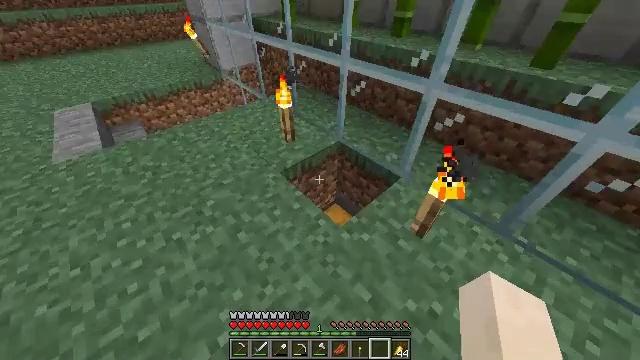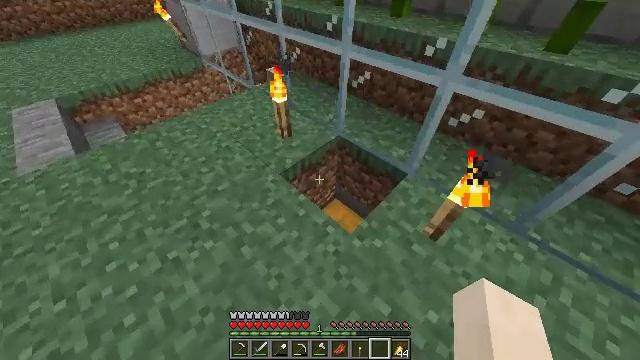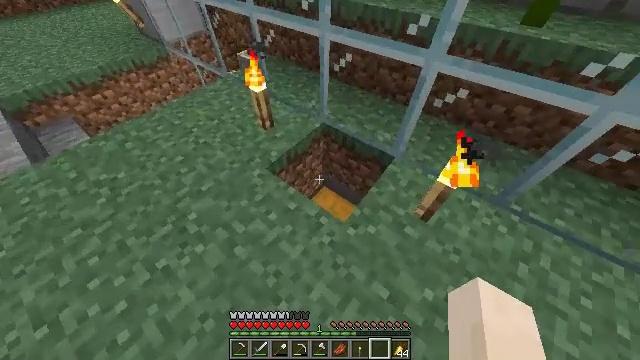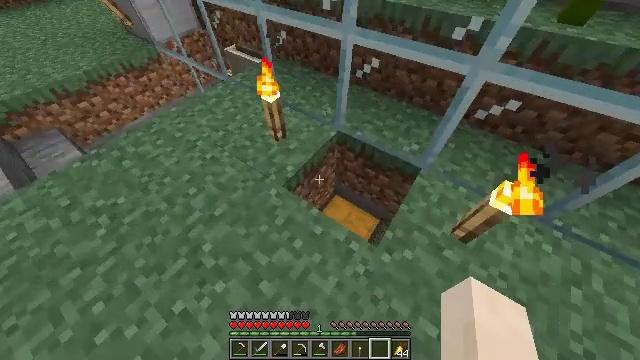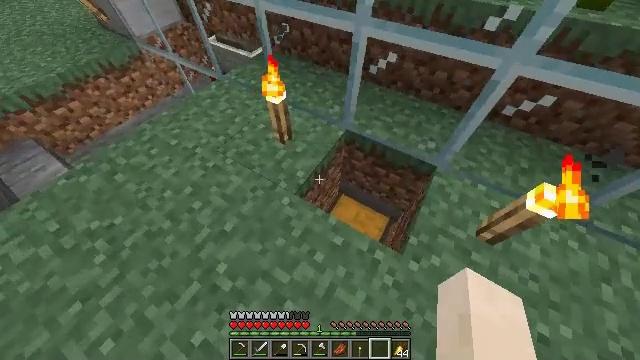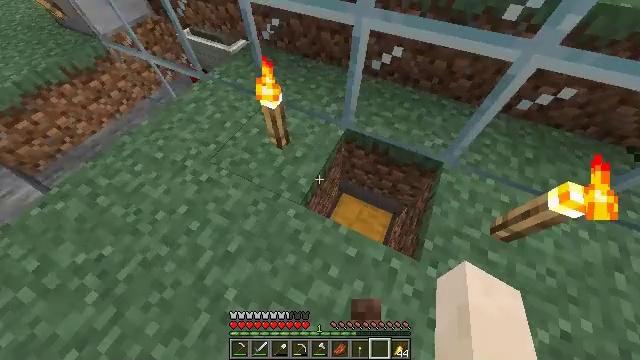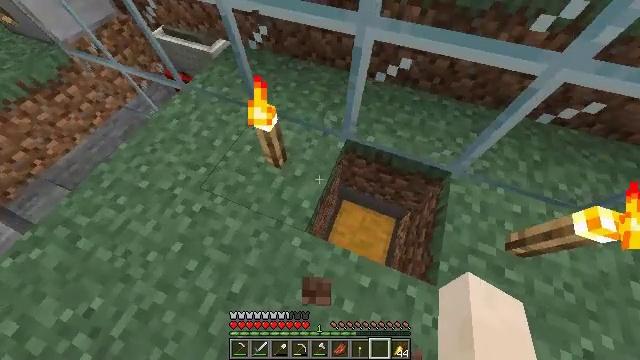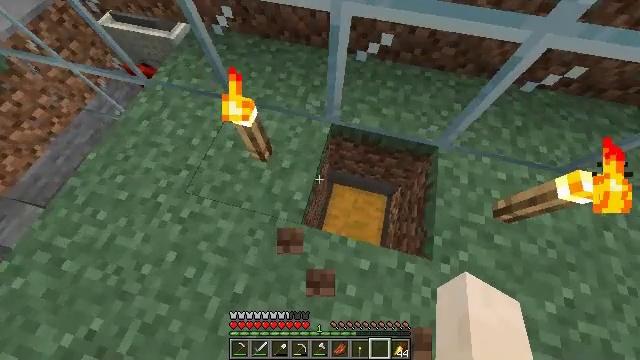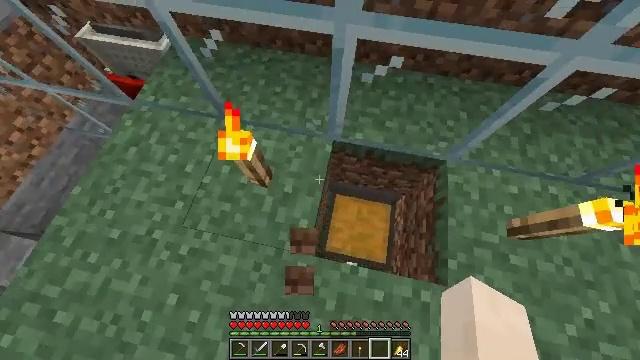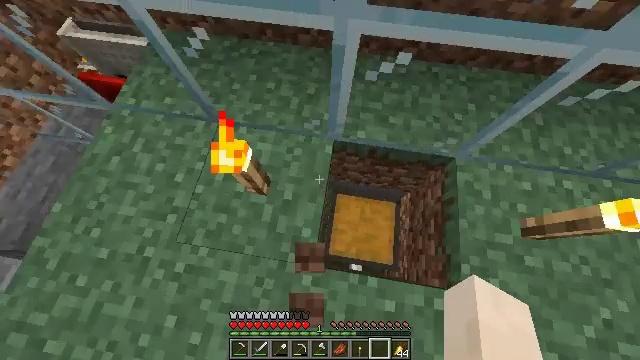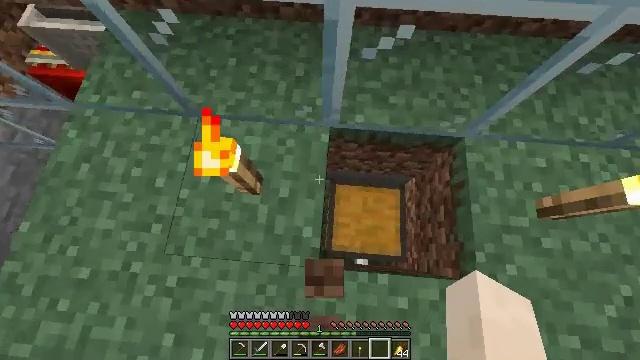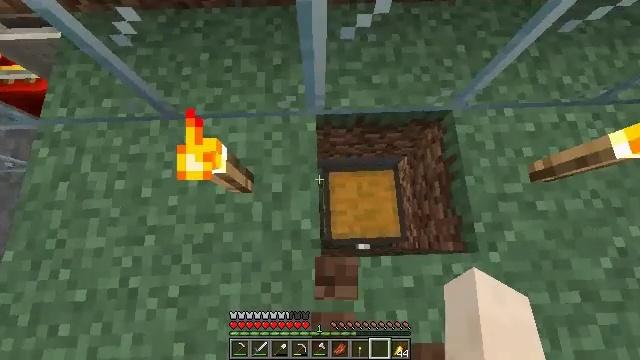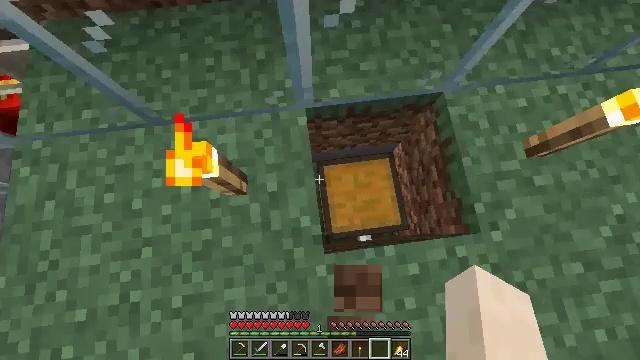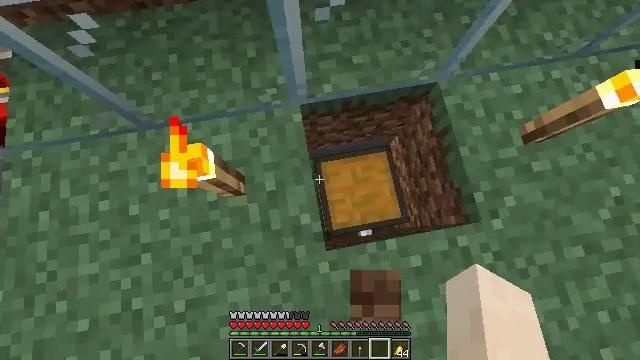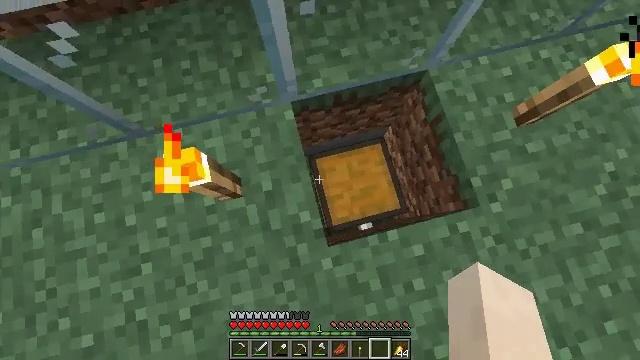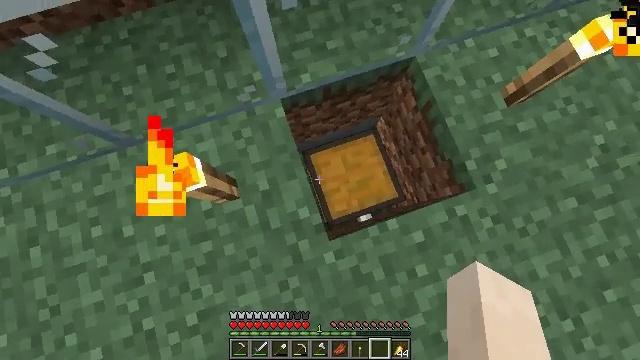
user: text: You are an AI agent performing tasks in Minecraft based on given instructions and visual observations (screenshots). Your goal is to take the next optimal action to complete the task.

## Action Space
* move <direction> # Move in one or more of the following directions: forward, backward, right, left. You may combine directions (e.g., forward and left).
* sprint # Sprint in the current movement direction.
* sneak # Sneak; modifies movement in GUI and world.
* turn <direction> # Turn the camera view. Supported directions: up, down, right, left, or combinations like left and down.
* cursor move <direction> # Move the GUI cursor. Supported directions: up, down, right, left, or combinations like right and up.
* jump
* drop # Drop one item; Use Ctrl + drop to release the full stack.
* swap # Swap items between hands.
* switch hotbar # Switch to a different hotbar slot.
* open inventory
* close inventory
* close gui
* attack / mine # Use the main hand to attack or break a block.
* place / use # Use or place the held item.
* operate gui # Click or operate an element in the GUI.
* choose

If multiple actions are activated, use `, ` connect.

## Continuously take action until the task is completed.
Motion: motion action
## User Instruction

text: Break the cocoa pod.
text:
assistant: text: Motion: move forward and move left, turn right and down
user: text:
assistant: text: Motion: move forward and move left, turn right and down
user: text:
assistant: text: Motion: move forward and move left, turn right and down
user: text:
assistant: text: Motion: move forward and move left, turn right and down
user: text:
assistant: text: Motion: move forward, turn right and down
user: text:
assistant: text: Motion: move forward, turn right and down
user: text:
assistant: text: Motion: move forward, turn right and down
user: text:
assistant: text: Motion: turn right and down
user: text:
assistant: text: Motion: turn right and down
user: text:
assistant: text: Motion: turn right and down
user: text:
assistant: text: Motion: turn right and down
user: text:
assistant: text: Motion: turn right and down
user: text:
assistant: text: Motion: turn right
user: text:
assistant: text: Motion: turn right
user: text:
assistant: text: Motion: turn right and down
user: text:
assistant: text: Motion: turn right
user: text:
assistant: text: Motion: turn right
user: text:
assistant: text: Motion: turn right
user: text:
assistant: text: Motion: turn right
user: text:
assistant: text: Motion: turn right
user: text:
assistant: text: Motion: use / place
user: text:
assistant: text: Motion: use / place
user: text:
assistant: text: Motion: use / place
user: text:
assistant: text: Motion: use / place
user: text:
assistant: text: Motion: no_op
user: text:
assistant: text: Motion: no_op
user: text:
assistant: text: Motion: no_op
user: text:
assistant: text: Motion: no_op
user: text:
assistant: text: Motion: turn right
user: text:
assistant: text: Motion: turn right and up